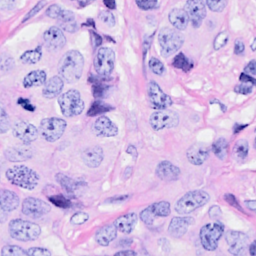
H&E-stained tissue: Breast